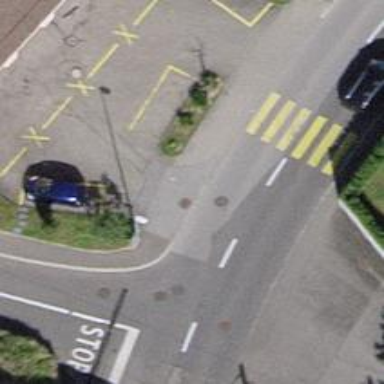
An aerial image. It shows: Unmarked crossing on the road.